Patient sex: M
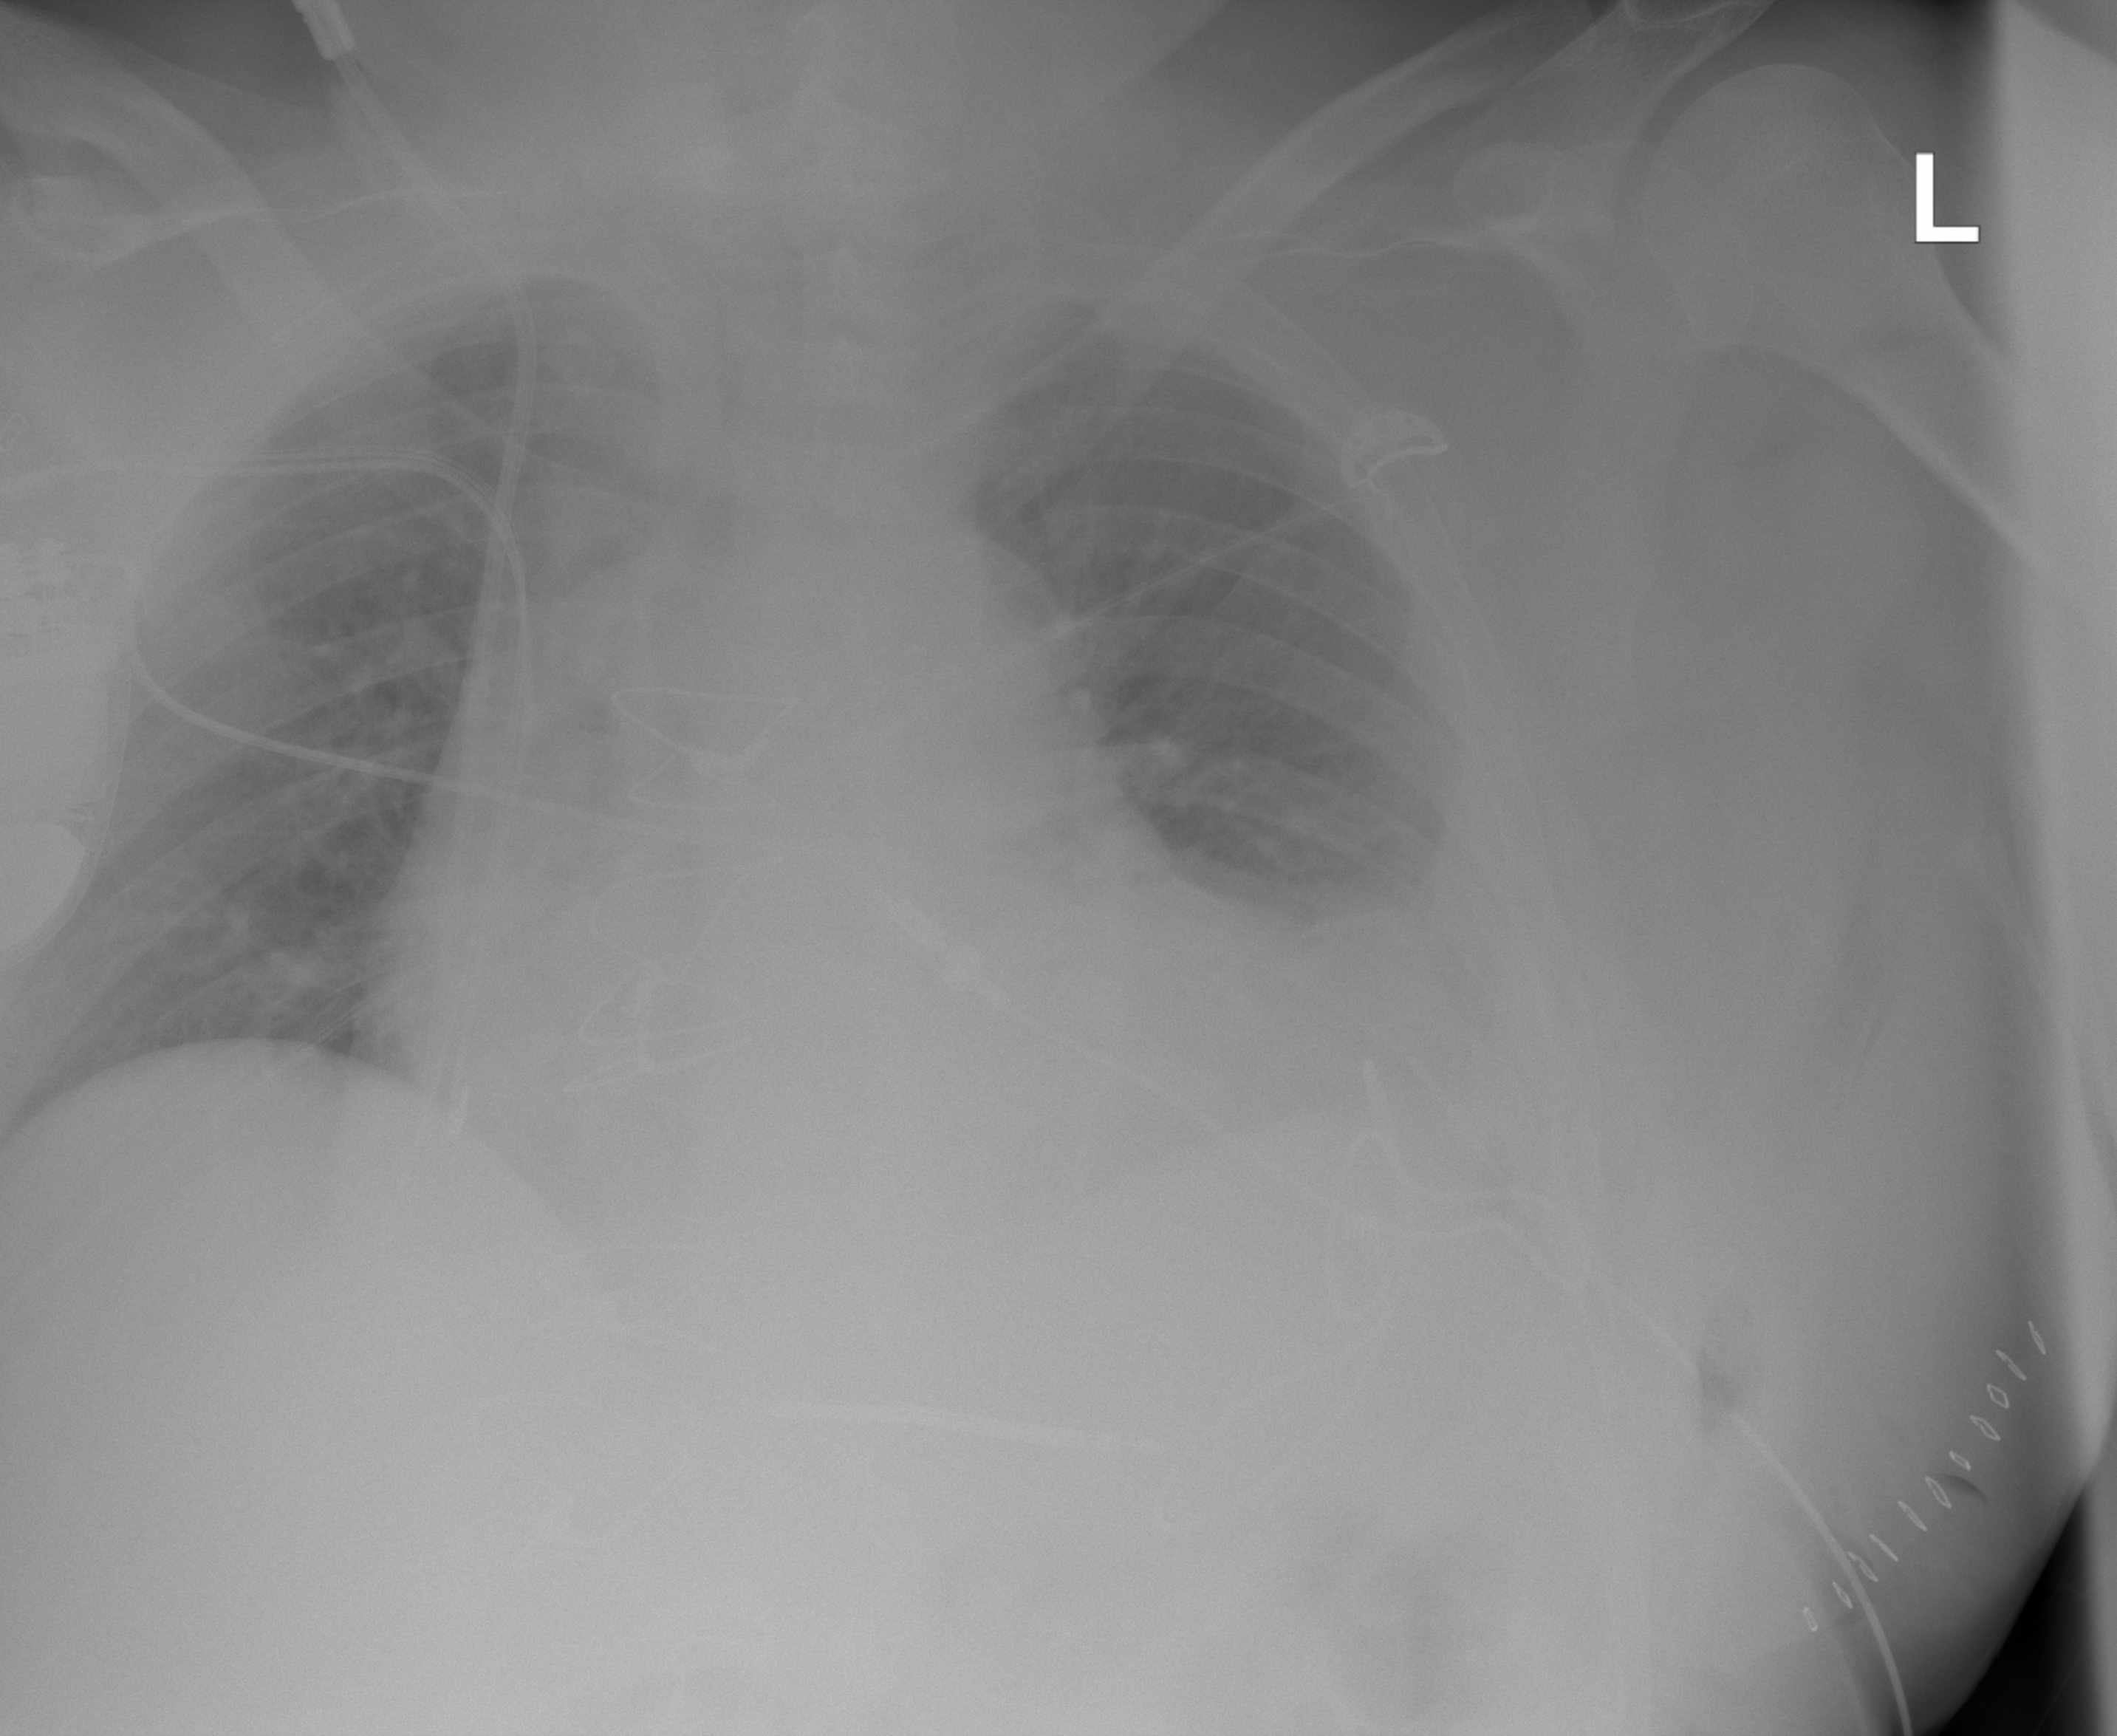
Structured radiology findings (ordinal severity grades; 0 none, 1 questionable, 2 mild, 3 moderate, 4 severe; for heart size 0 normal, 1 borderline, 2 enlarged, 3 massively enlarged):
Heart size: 2
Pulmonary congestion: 0
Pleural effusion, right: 0
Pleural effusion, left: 2
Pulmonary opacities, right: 0
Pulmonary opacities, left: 0
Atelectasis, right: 0
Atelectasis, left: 2